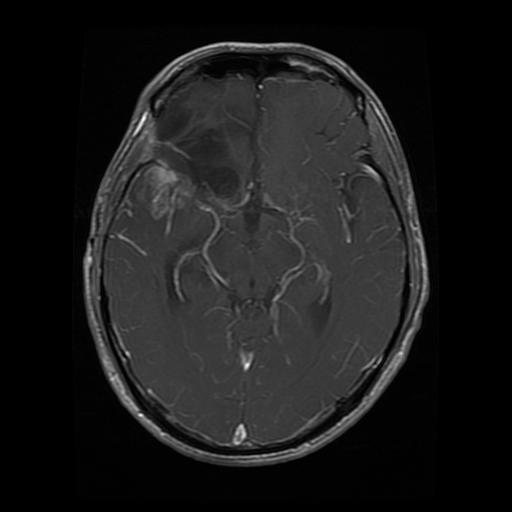
Label: glioma